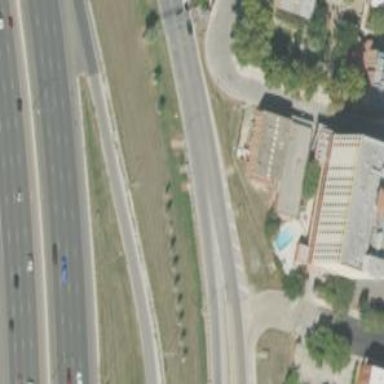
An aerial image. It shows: Secondary road with asphalt surface and frontage road.